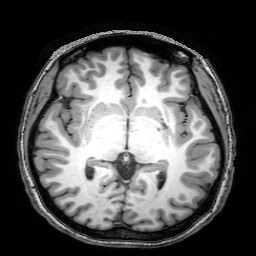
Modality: T1w
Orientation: axial
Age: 24
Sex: female
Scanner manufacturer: philips
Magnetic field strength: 3 T
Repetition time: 8.227 s
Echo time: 3.821 s